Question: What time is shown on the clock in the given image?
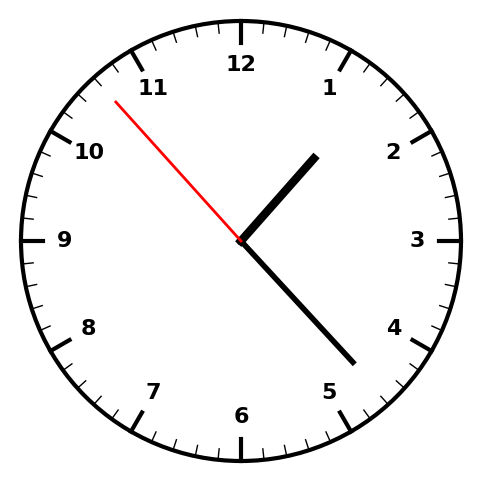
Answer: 01:22:53